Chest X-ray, PA view. Patient: 53 years old, sex M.
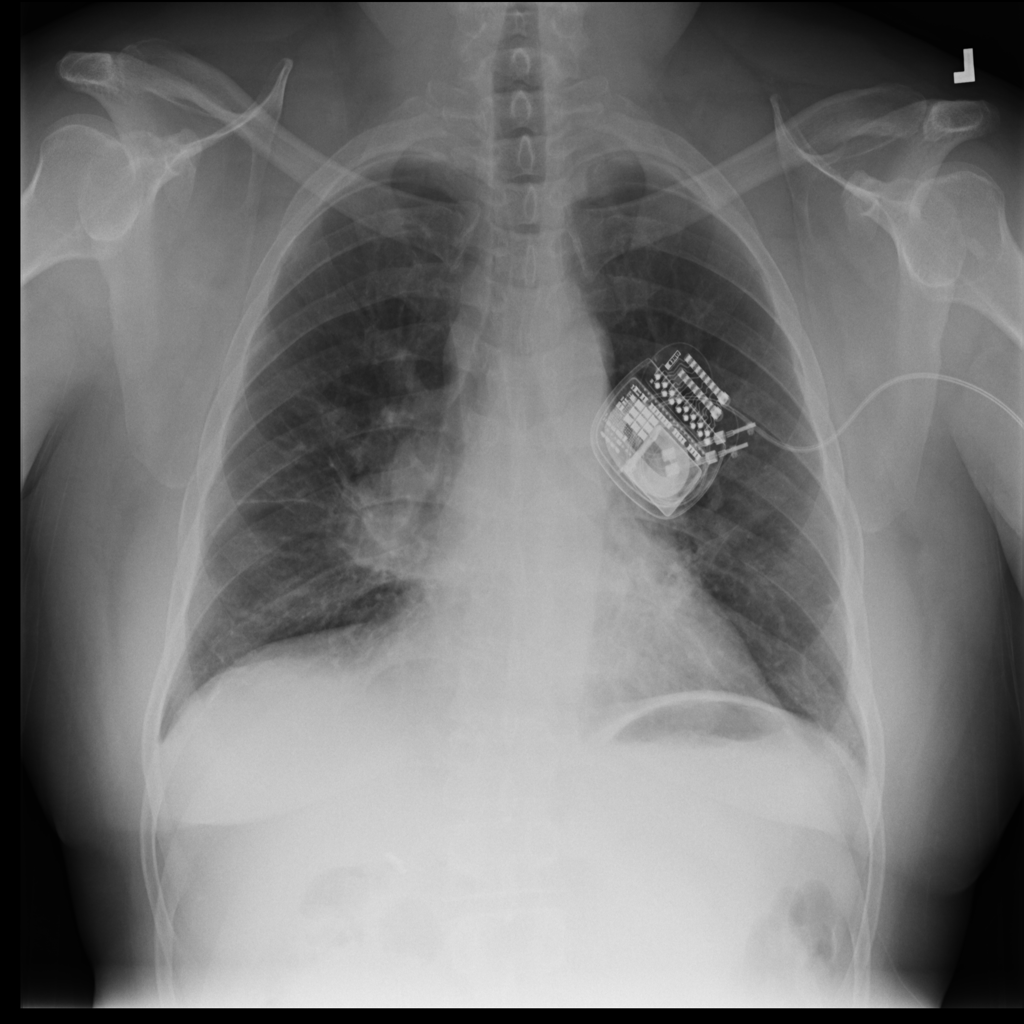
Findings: Fibrosis